Field crop: maize
Growth stage: 2
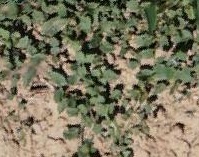
Species: convolvulus